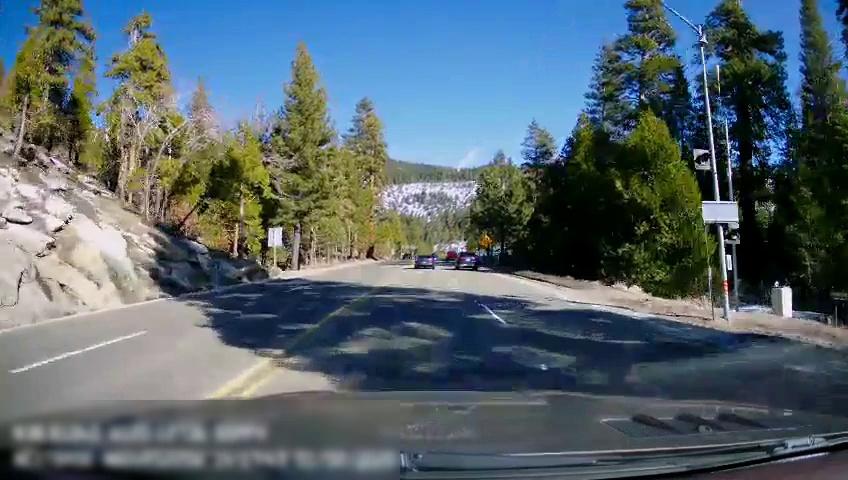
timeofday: Day
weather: Sunny
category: Drivable Space
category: Vehicles | Car
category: Vehicles | SUV
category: Vehicles | Car
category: Lanes | Opposite Lane
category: Lanes | Opposite Lane
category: Lanes | Opposite Lane
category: Lanes | Opposite Lane
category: Lanes | Current Lane
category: Lanes | Current Lane
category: Traffic | Signs
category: Traffic | Lights
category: Traffic | Signs